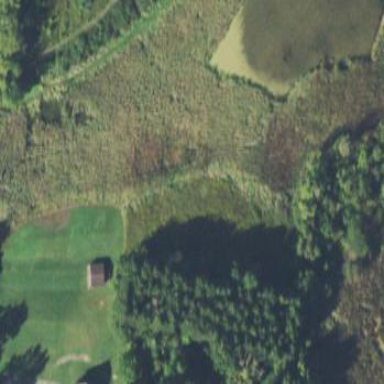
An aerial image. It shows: Area covered with grass.